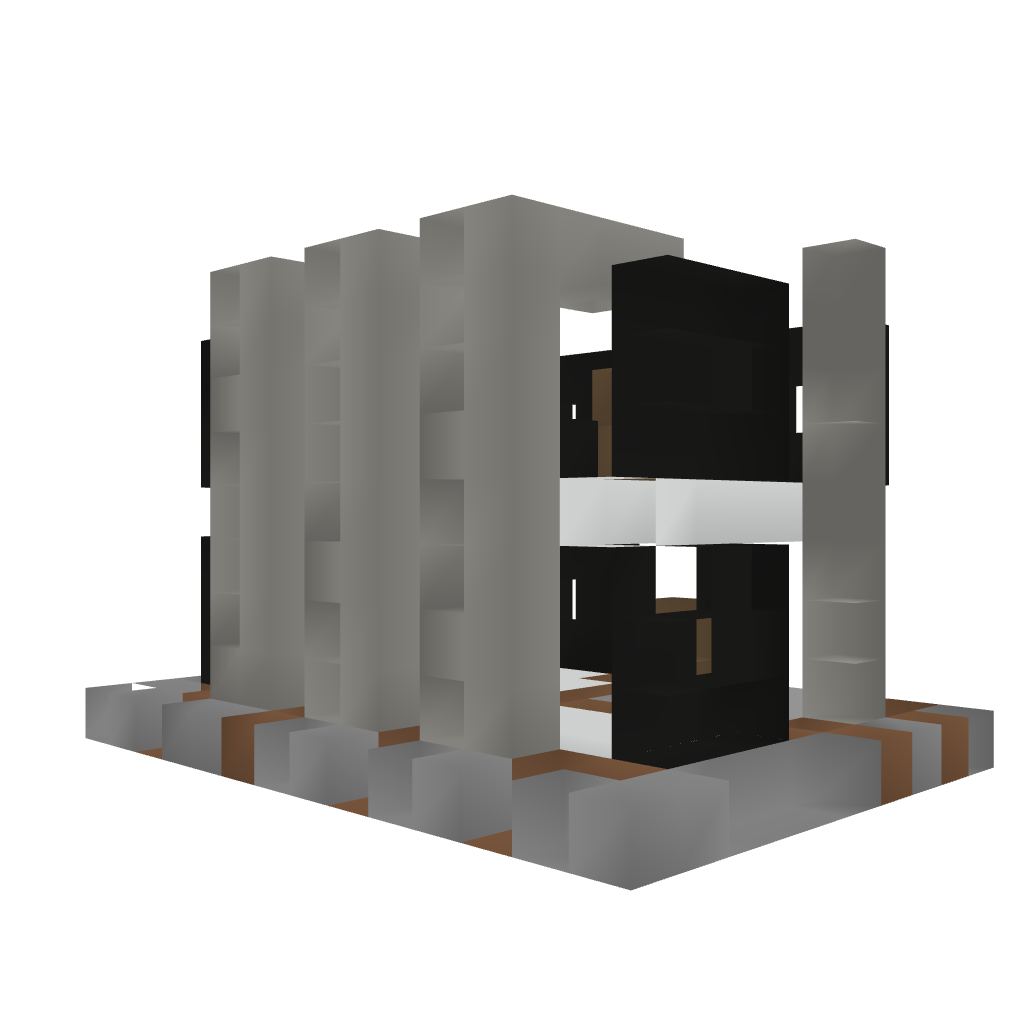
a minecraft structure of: Modern House #5